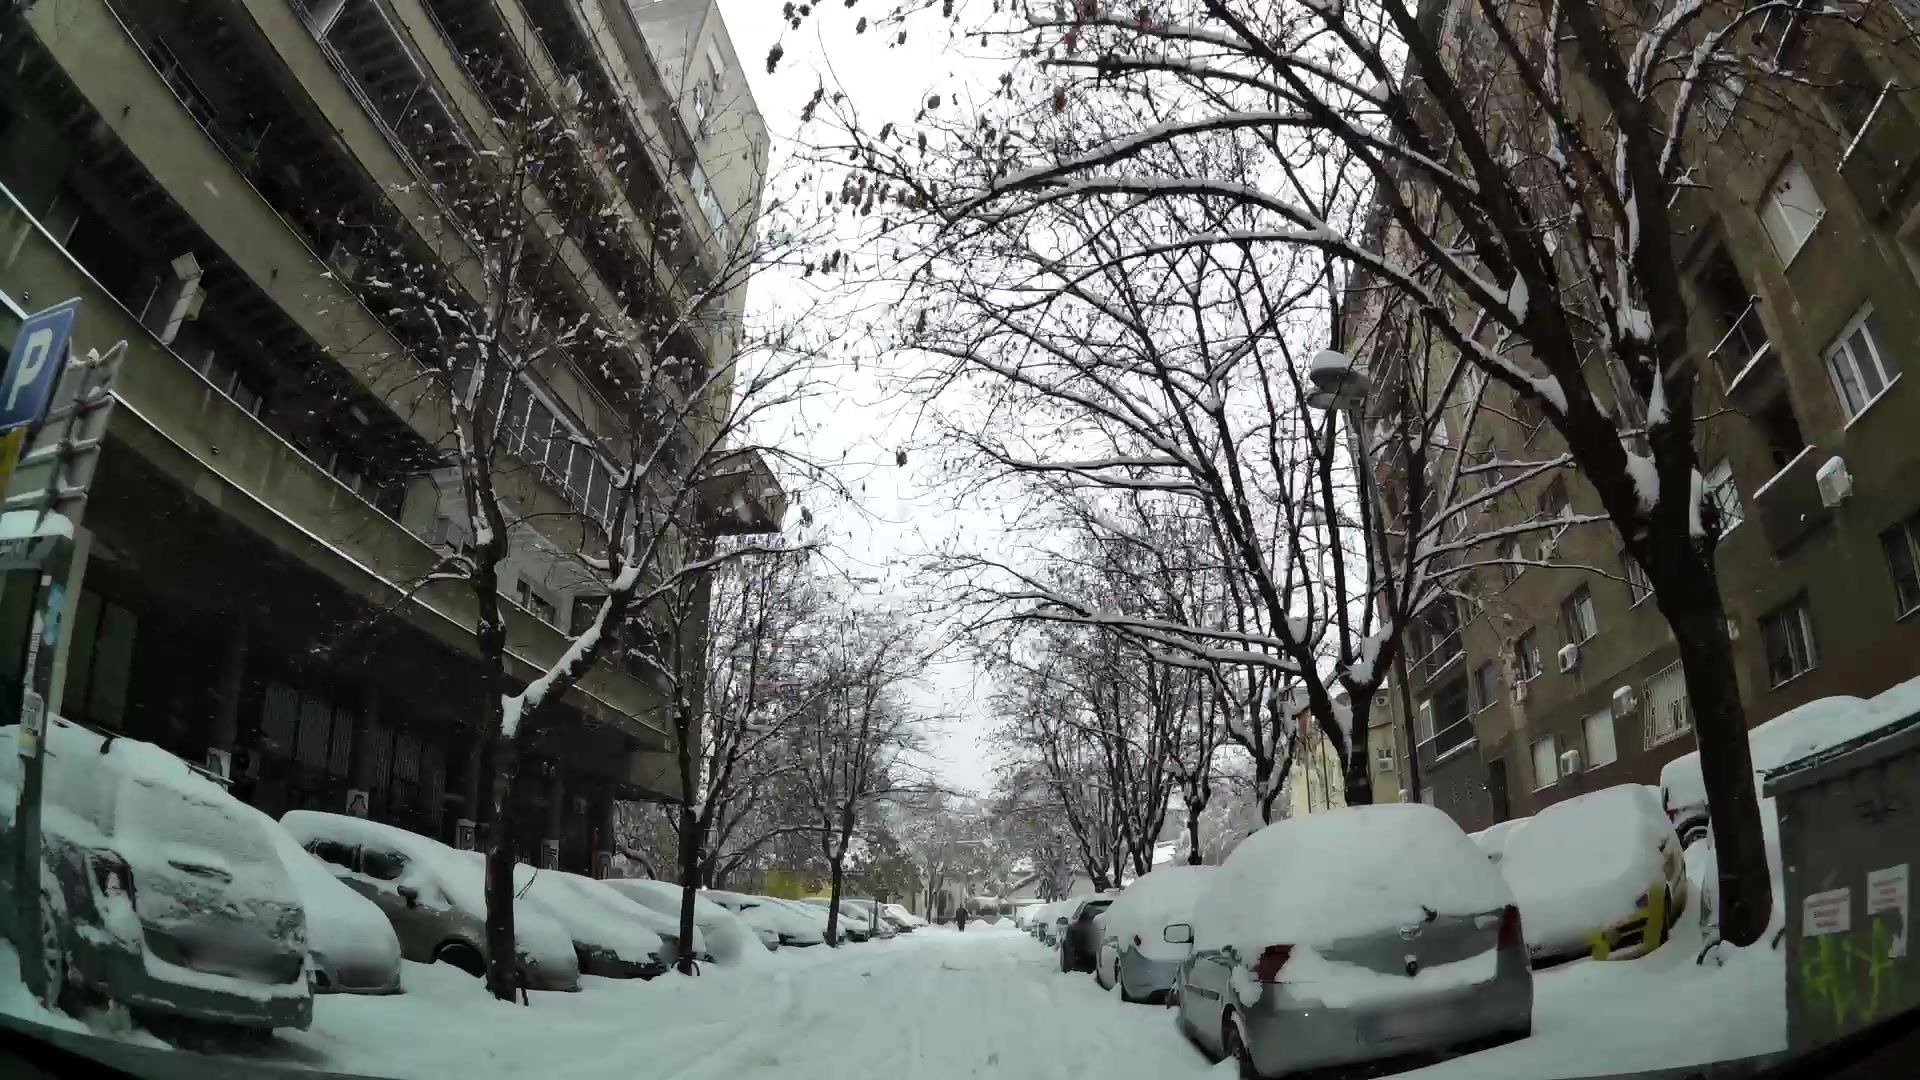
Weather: snowy
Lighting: day
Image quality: good
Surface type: driving surface
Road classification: residential
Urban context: urban centre
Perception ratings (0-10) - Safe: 6.57, Lively: 6.92, Beautiful: 7.31, Boring: 3.72, Depressing: 6.31, Wealthy: 8.01